Interaction volume radius: 10 \u00c5
Interaction volume height: 10 \u00c5
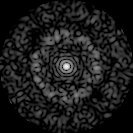
Disorder parameter: 0.8416